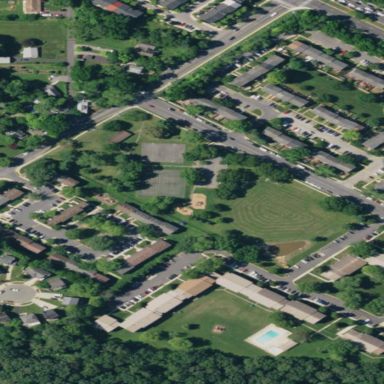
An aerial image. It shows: Neighborhood park known as "Neighborhood Park".